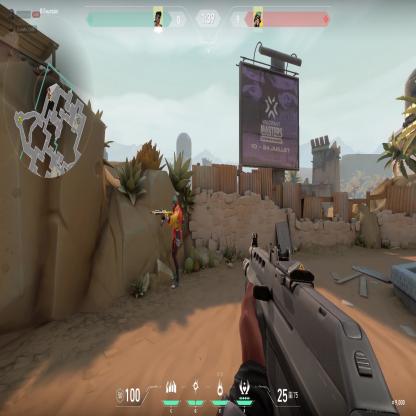
Label: enemy